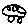
Label: car